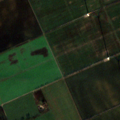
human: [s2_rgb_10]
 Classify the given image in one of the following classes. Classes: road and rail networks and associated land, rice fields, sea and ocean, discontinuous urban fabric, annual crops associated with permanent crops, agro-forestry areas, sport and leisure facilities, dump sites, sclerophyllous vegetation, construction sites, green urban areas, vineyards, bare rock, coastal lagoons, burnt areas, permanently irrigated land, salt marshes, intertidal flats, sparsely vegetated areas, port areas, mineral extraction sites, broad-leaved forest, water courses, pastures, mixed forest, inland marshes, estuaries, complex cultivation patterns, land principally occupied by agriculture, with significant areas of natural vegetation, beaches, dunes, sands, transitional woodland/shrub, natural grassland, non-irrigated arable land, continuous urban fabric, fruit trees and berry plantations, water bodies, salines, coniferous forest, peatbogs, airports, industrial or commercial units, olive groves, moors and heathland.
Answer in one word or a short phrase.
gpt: non-irrigated arable land, broad-leaved forest